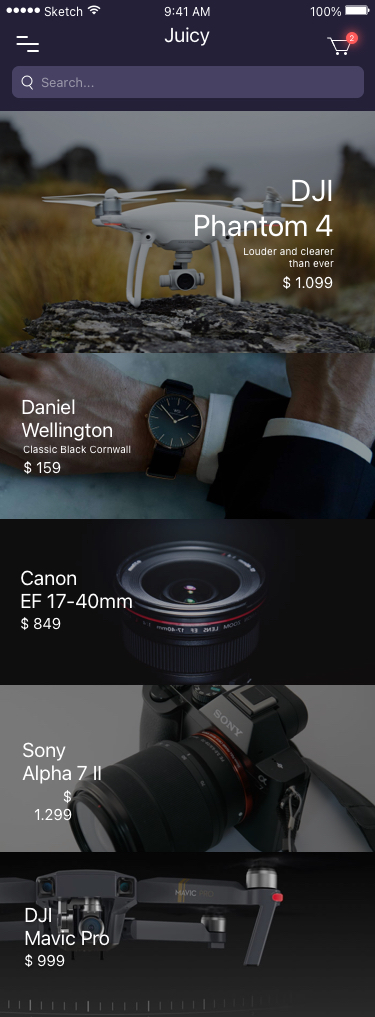
Text in this UI design:
DJI
Mavic Pro
$ 999
$ 1.299
Sony
Alpha 7 II
Canon
EF 17-40mm
$ 849
$ 159
Classic Black Cornwall
Daniel
Wellington
$ 1.099
Louder and clearer
than ever
DJI
Phantom 4
Juicy
Search...
2